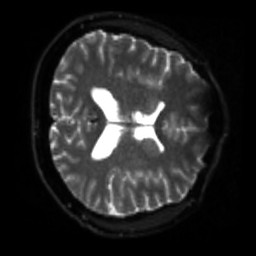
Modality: sbref
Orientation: axial
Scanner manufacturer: siemens
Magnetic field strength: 3 T
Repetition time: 4 s
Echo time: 0.0594 s